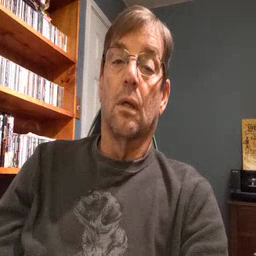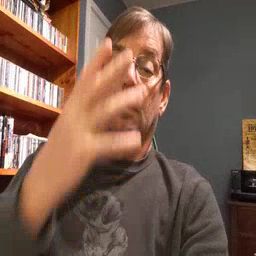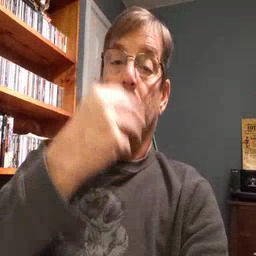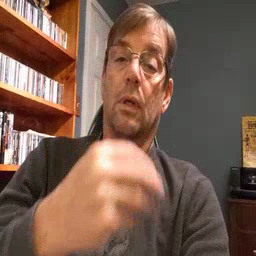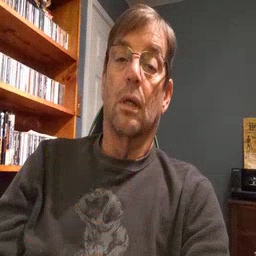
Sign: pretty